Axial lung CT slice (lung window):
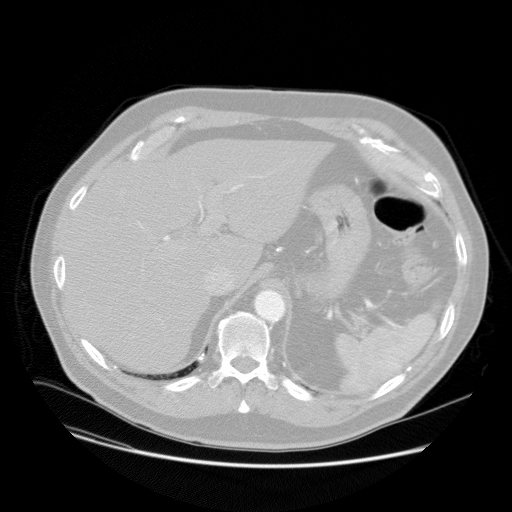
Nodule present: no